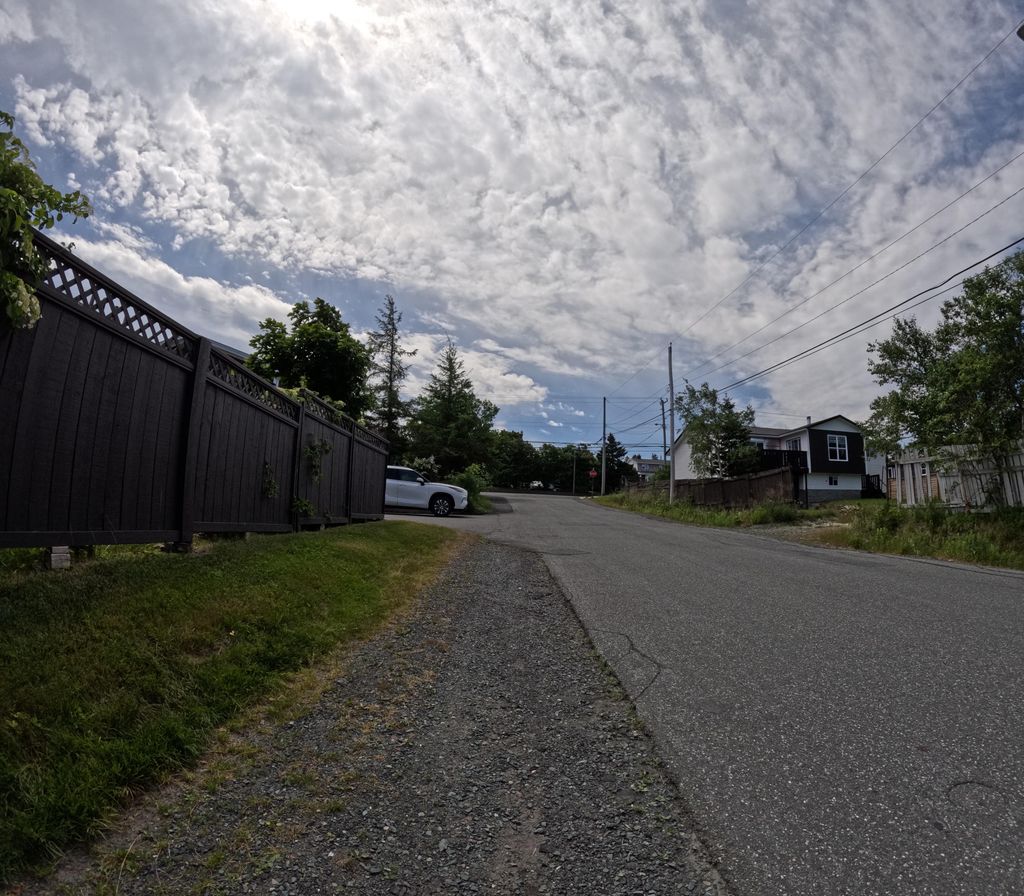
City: st_johns